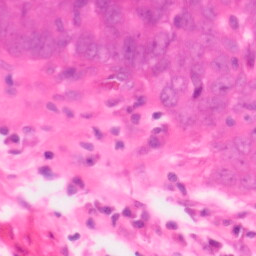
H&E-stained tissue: Colon